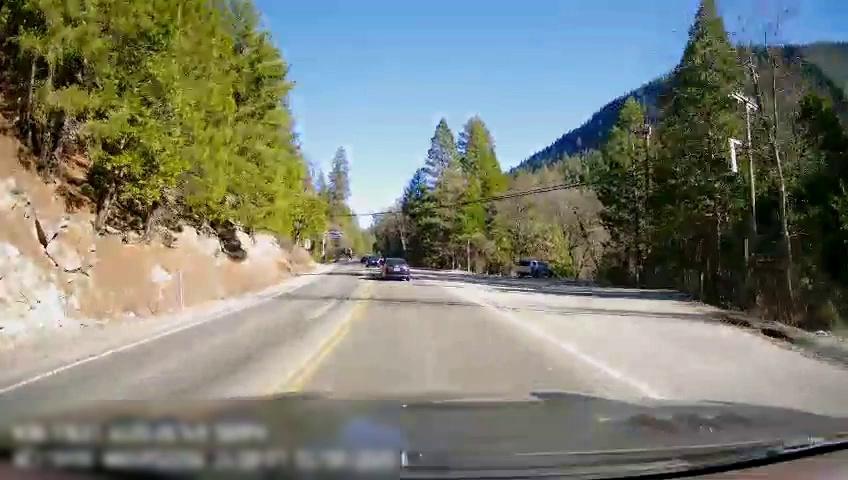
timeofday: Day
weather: Sunny
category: Drivable Space
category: Vehicles | Car
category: Vehicles | SUV
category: Vehicles | Car
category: Lanes | Opposite Lane
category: Lanes | Opposite Lane
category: Lanes | Current Lane
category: Lanes | Current Lane